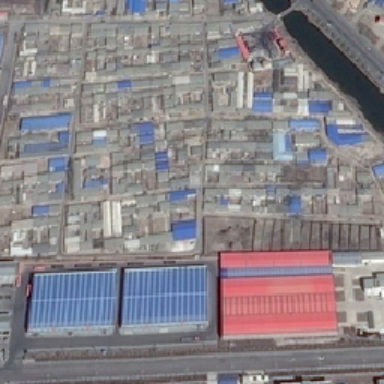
There are red industrial houses next to one blue industrial house .